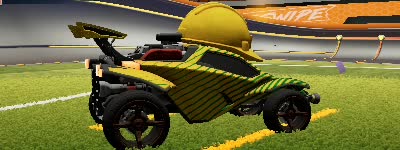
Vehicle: octane